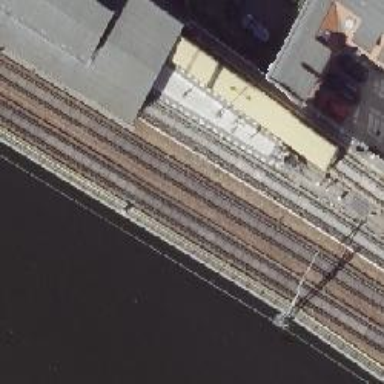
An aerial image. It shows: Platform edge at railway station.